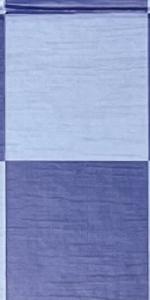
Label: Empty